Aerial crown-view tile of a tropical tree (Barro Colorado Island, Panama), acquired 20241216:
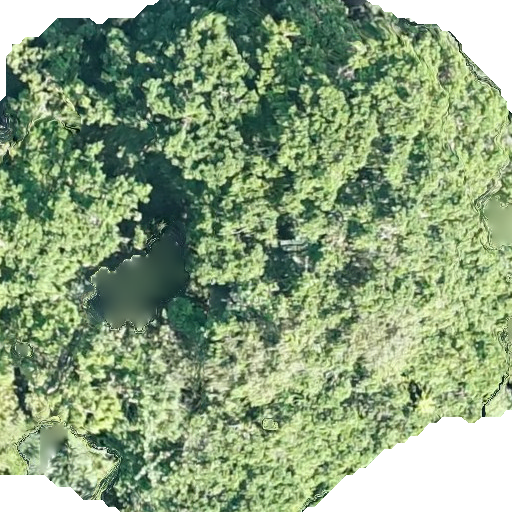
Species: Brosimum alicastrum
GBIF accepted scientific name: Brosimum alicastrum
Crown area: 438.816 m²